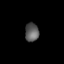
Tissue: lung
Cell type: Endothelial cells
Senescence score: 0.5999
Nuclear area (px): 252
Mean DAPI intensity: 90.516